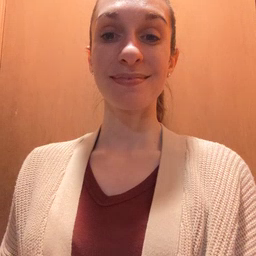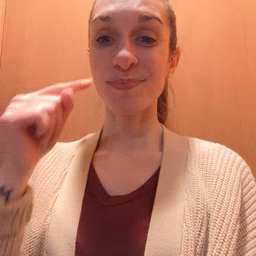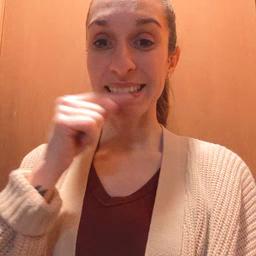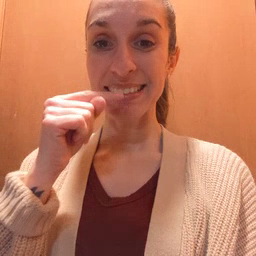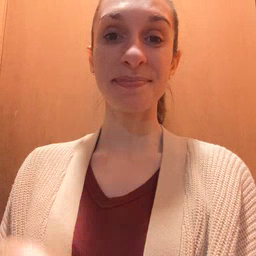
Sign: toothbrush